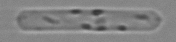
Label: Dactyliosolen_fragilissimus